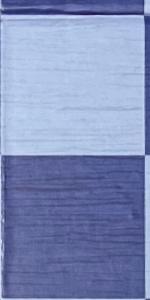
Label: Empty